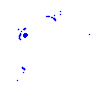
Particle: kaon